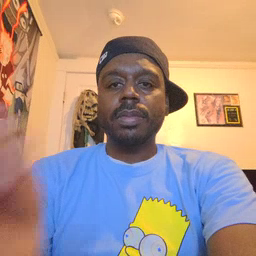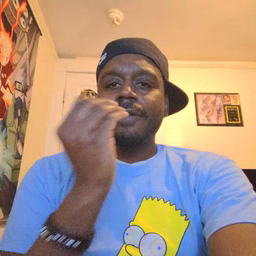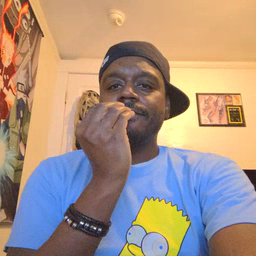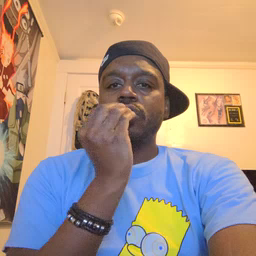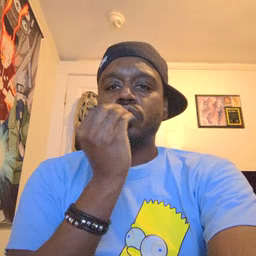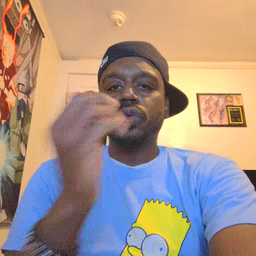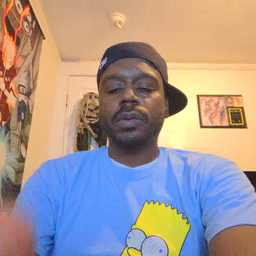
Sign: food